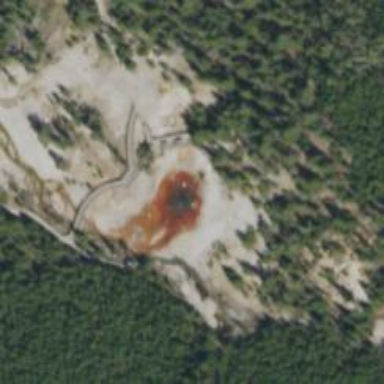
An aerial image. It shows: Geyser in its natural environment.